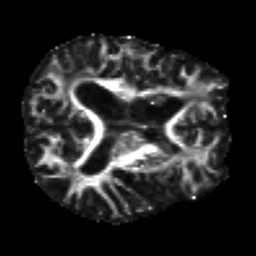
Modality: FA
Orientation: axial
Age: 80
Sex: female
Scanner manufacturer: siemens
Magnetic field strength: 3 T
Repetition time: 7.3 s
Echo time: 0.087 s